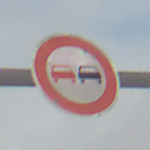
Verkehrszeichen: Ueberholverbot
Umgebung: Outdoor, Nature
Tageszeit: MorningAfternoon
Wetter: Overcast
Licht: Natural
Jahreszeit: Winter
Kontrast: LowContrast